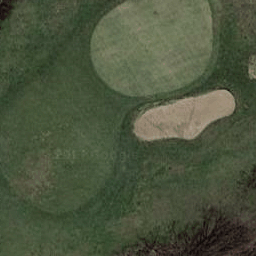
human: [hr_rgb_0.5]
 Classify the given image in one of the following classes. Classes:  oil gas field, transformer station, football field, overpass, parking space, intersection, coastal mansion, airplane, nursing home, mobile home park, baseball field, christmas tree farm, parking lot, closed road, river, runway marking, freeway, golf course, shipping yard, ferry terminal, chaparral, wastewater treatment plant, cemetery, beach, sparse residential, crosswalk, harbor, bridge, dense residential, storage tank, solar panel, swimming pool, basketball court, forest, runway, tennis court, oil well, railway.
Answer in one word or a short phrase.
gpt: golf course